Chest X-ray. View position: PA
Patient age: 40
Patient sex: F
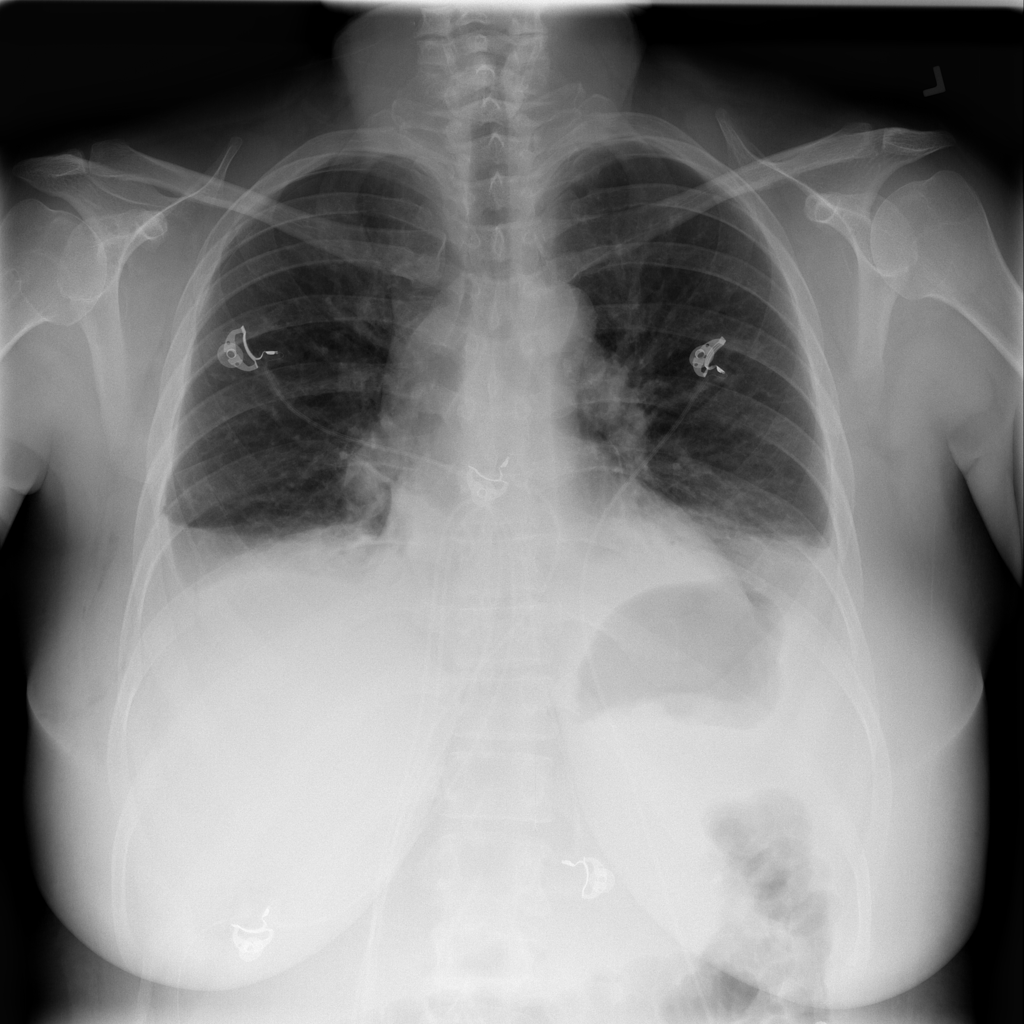
Finding: Pneumothorax